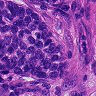
Metastatic tissue present: yes